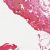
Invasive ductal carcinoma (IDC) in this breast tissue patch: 0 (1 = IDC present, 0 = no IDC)